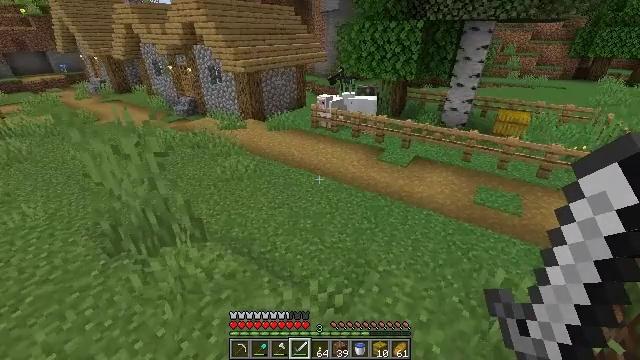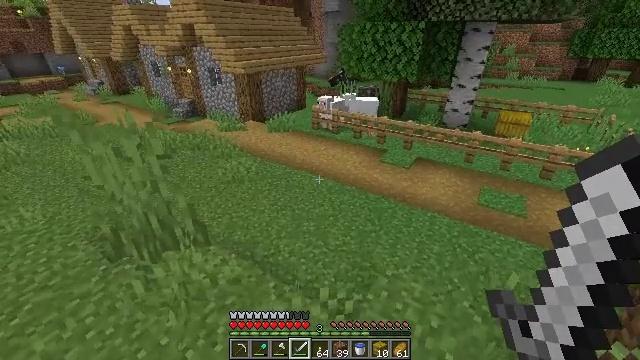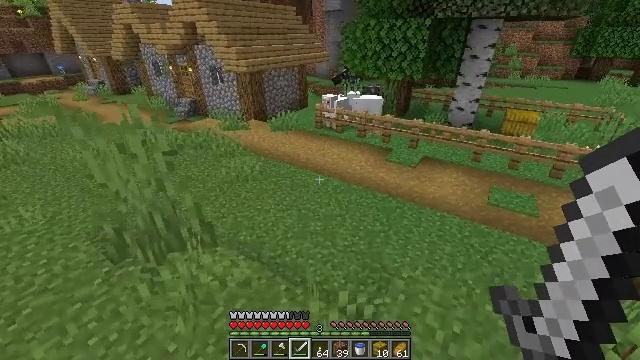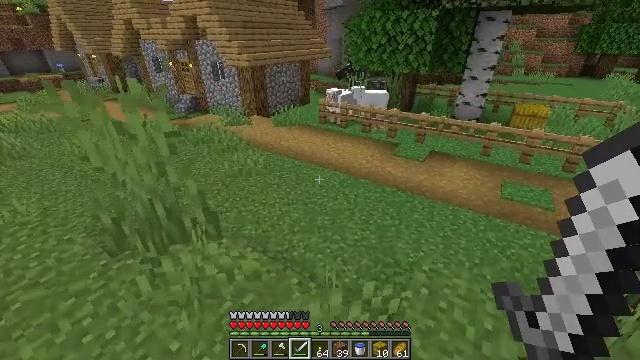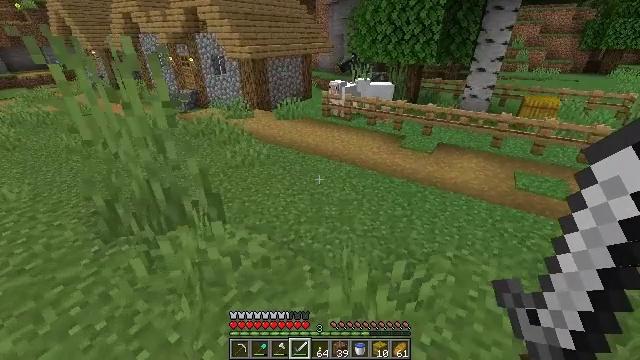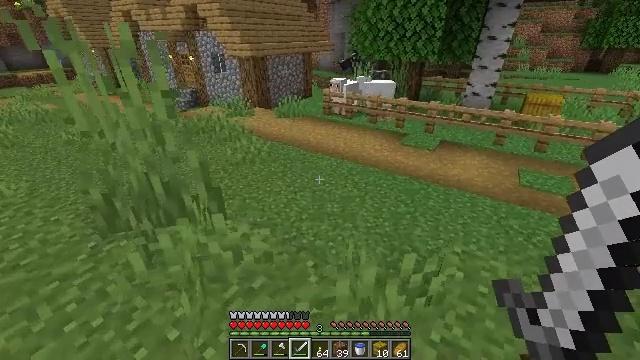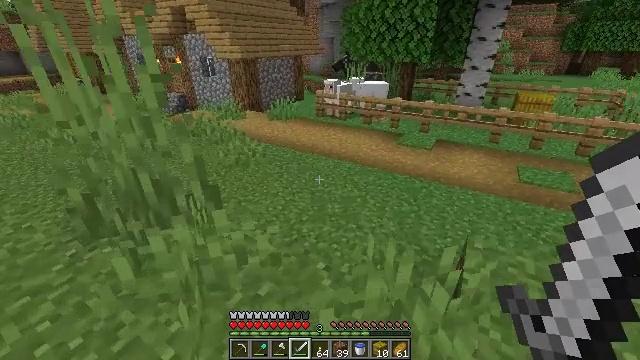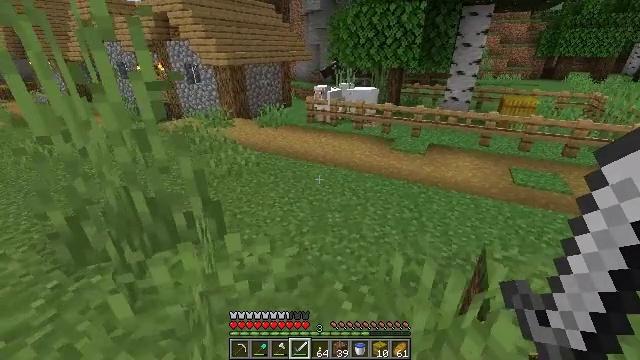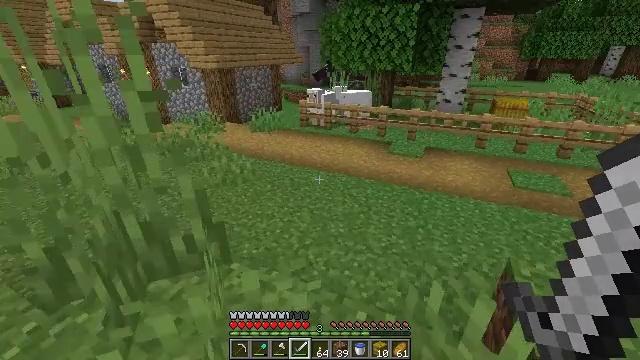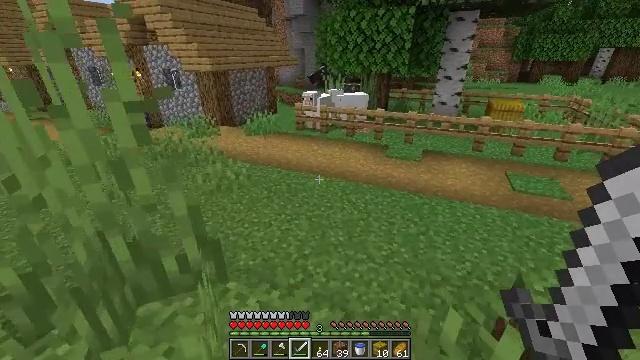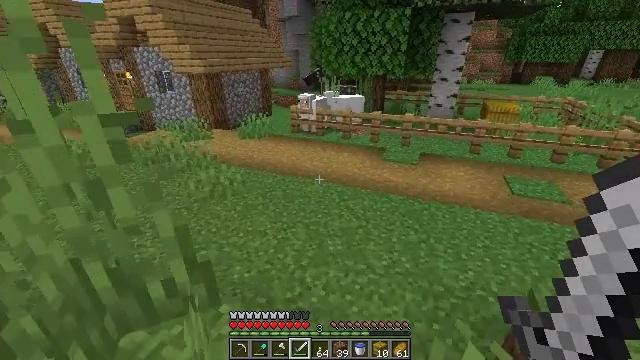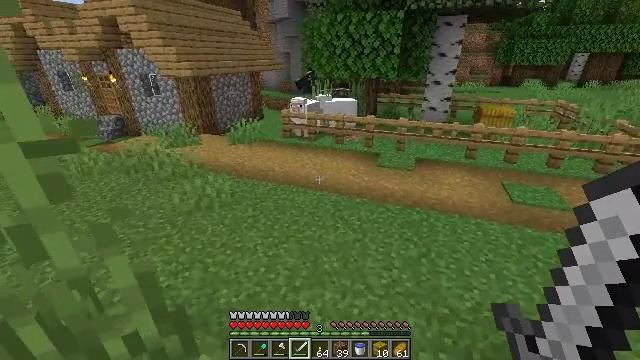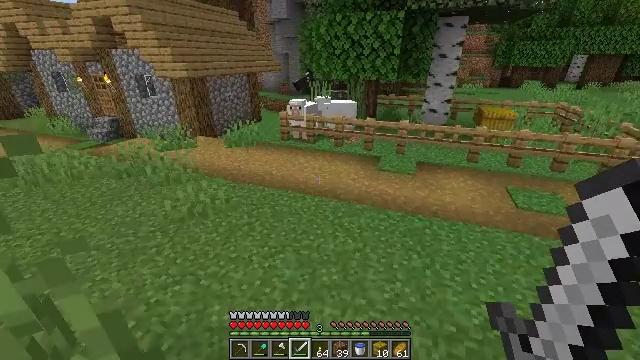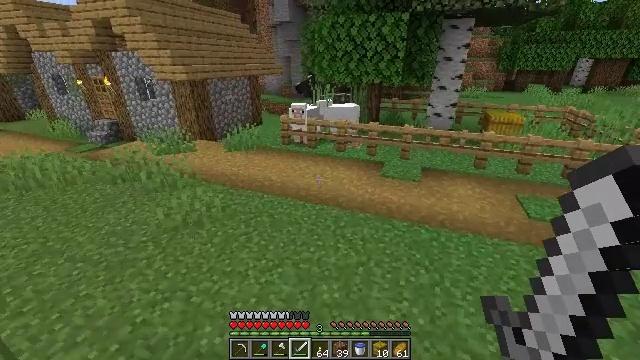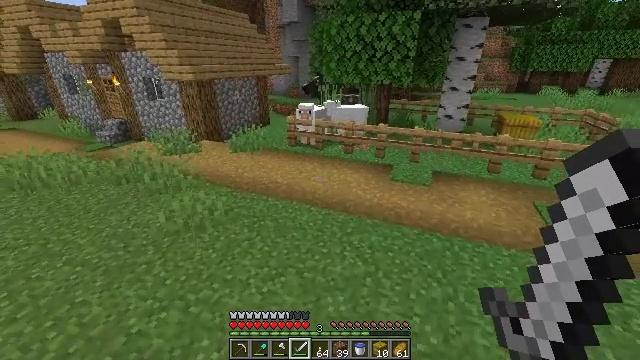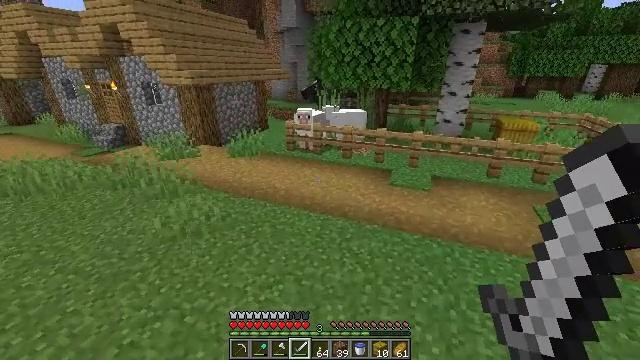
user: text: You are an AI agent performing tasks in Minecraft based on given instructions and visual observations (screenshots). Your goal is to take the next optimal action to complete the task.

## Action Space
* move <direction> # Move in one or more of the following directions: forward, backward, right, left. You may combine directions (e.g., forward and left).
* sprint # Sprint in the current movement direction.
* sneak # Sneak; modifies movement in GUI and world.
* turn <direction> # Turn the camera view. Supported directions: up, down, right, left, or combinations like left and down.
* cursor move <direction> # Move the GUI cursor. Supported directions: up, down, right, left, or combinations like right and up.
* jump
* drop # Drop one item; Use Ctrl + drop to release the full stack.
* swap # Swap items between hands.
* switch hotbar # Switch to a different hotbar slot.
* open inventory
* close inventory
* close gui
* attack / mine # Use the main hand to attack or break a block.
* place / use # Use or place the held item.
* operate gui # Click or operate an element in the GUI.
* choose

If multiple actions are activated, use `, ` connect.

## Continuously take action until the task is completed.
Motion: motion action
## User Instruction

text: Recover the brewing stand by mining it.
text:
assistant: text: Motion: move forward and move left
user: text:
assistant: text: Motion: move forward and move left
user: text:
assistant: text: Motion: move forward and move left
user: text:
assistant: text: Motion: move forward and move left
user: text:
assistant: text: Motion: move forward and move left
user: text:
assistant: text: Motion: move forward and move left, turn right and up
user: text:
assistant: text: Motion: move forward and move left, turn right and up
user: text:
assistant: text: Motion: move forward, turn right
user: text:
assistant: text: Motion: move forward, turn right
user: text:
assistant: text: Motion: move forward, turn right
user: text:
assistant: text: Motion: move forward, turn right
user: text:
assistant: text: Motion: move forward
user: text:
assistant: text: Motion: move forward
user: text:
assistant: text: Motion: move forward, turn left
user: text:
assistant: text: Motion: move forward
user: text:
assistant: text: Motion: move forward
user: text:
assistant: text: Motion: move forward
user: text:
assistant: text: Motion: move forward and move left
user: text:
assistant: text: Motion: move forward and move left
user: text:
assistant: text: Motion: move forward and move left
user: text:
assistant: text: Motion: move forward and move left, turn up
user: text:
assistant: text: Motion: move forward and move left, turn up
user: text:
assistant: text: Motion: move forward and move left, turn up
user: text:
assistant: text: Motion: move forward and move left, turn up
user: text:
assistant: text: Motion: move forward and move left, turn right and up
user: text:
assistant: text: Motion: move forward and move left, turn right
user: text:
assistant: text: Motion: move forward and move left
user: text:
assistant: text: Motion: move forward and move left
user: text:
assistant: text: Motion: move forward and move left
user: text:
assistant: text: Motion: move forward and move left